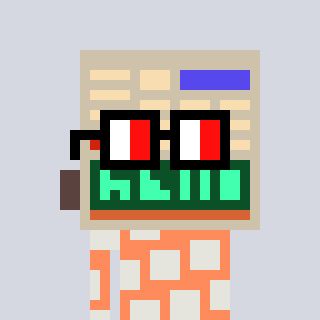
a pixel art character with square glasses with black frames and red eyes, a calculator-shaped head and a peachy-colored body on a cool background